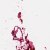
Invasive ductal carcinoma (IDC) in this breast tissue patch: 0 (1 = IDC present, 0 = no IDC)